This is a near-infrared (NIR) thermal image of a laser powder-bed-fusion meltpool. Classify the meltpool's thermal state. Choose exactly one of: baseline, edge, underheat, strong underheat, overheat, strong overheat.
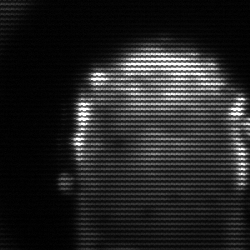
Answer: baseline